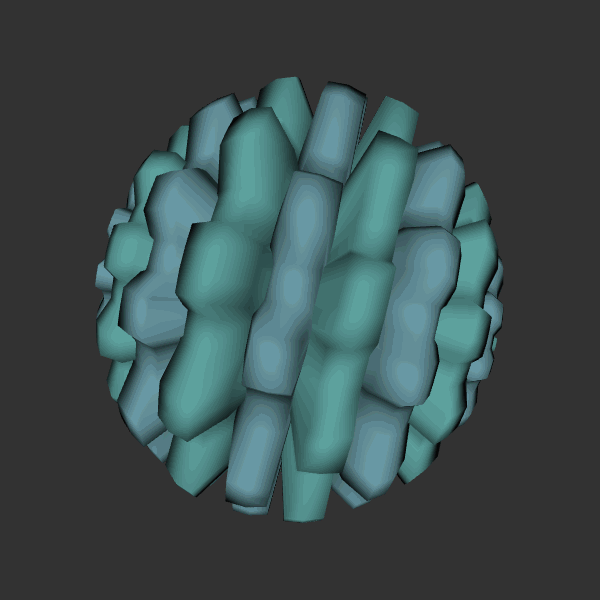
Background: dark